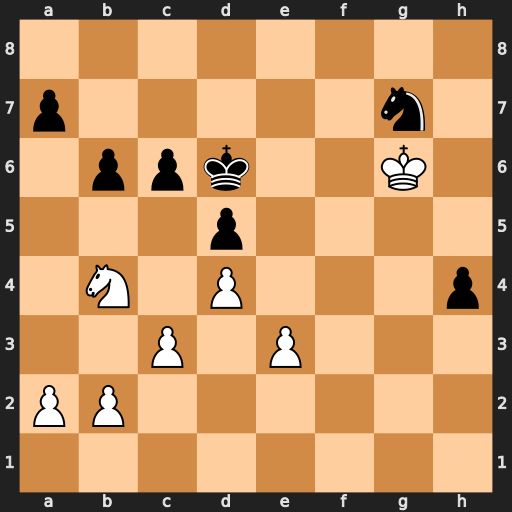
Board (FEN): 8/p5n1/1ppk2K1/3p4/1N1P3p/2P1P3/PP6/8
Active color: w
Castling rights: -
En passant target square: -
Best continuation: Kxg7 c5 Nd3